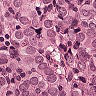
Metastatic tissue present: yes